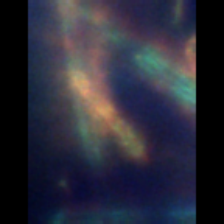
Taxon: Diatom_aggregate
Group: Diatoms